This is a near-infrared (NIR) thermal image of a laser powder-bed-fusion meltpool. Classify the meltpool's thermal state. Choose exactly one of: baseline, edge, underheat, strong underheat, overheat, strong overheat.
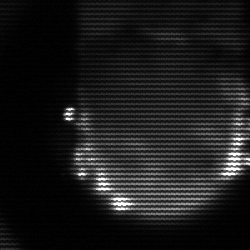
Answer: baseline